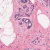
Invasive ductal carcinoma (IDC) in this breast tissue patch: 0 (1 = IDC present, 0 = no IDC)